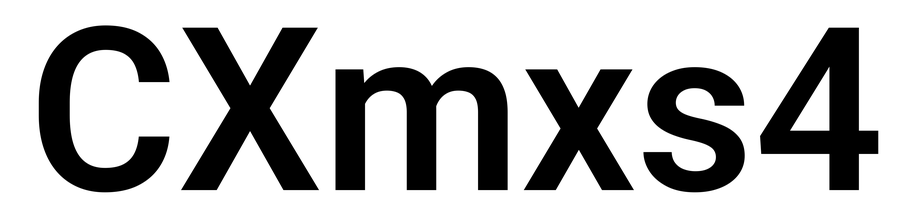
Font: Roboto_SemiBold